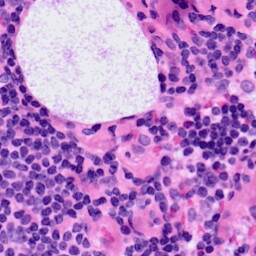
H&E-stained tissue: LymphNode